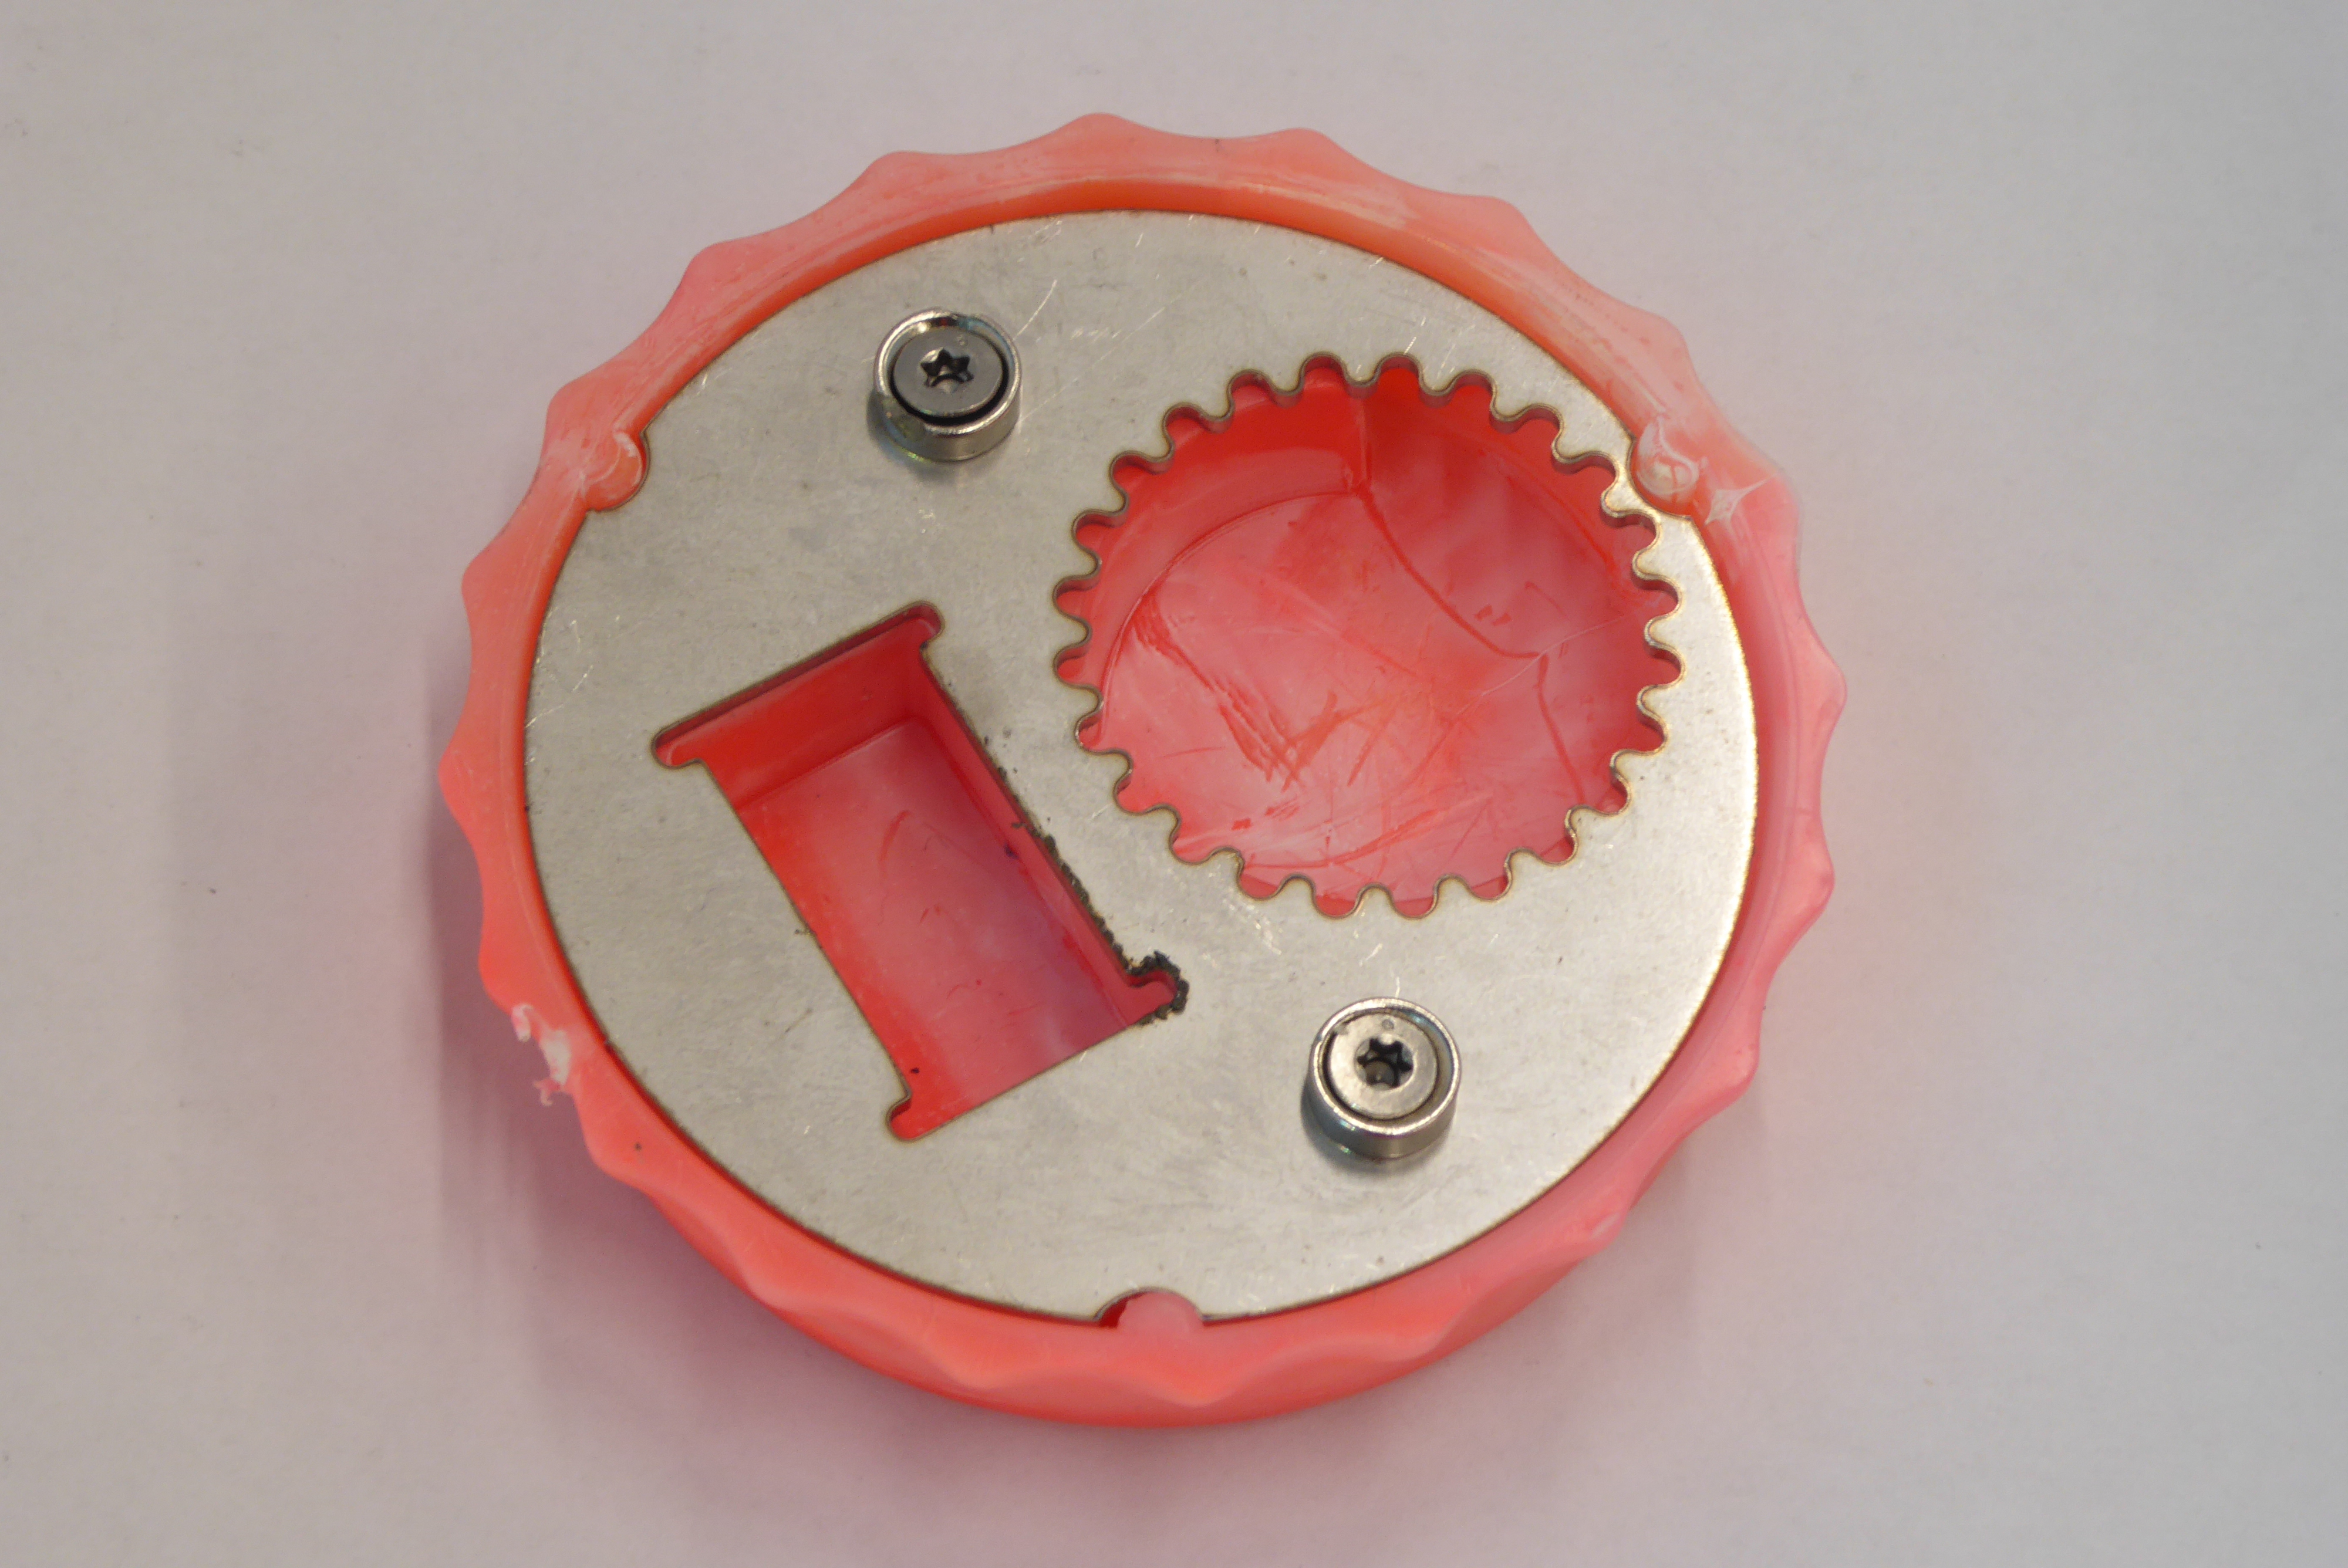
Label: Bottle Opener